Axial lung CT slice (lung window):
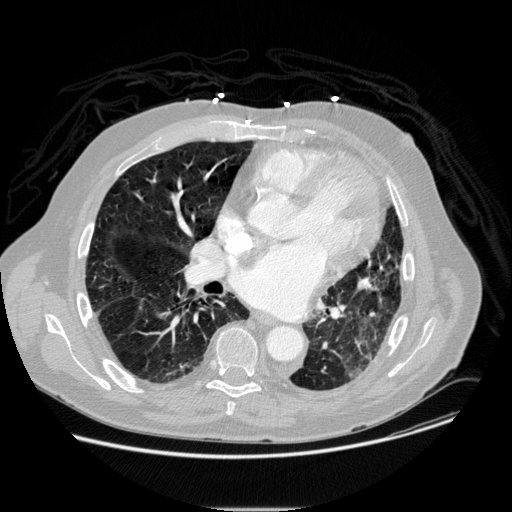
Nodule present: no